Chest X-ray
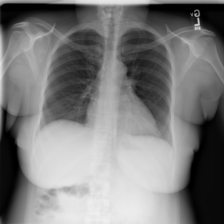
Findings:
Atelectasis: negative
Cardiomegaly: negative
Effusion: negative
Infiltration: negative
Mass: negative
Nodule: negative
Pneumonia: negative
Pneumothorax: negative
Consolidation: negative
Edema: negative
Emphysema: negative
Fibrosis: negative
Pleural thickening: negative
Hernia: negative